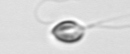
Label: flagellate